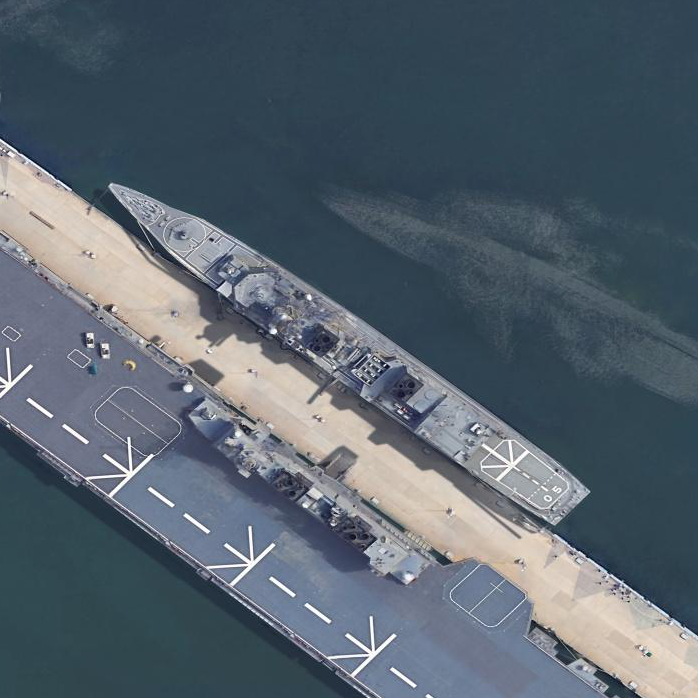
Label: Murasame-class_destroyer